Interaction volume radius: 10 \u00c5
Interaction volume height: 45 \u00c5
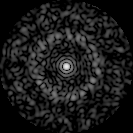
Disorder parameter: 0.8265